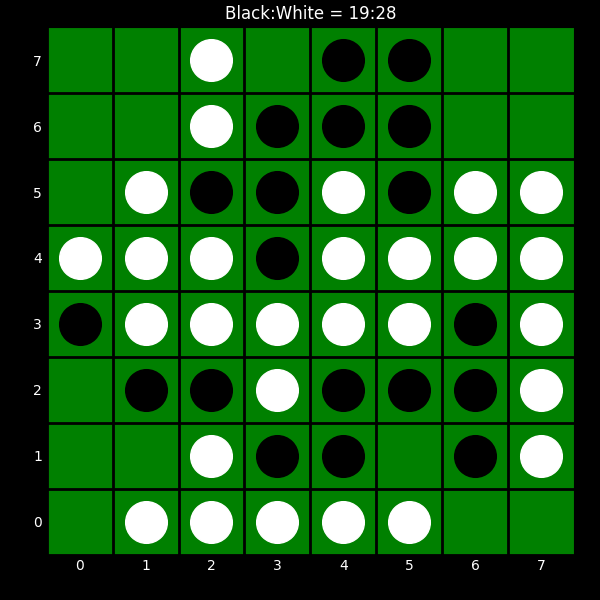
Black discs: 19
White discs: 28